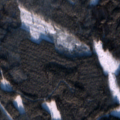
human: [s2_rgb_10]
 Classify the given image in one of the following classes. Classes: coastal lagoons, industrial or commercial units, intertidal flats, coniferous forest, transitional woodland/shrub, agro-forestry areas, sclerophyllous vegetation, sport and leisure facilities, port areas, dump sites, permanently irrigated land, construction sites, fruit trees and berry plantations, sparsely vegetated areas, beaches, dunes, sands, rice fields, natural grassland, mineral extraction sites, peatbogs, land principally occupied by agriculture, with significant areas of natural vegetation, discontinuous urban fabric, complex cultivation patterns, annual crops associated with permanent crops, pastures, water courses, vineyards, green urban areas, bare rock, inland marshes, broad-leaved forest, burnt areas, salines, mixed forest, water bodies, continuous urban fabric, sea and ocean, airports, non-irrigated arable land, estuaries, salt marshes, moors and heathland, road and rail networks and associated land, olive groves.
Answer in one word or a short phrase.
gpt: coniferous forest, mixed forest, transitional woodland/shrub